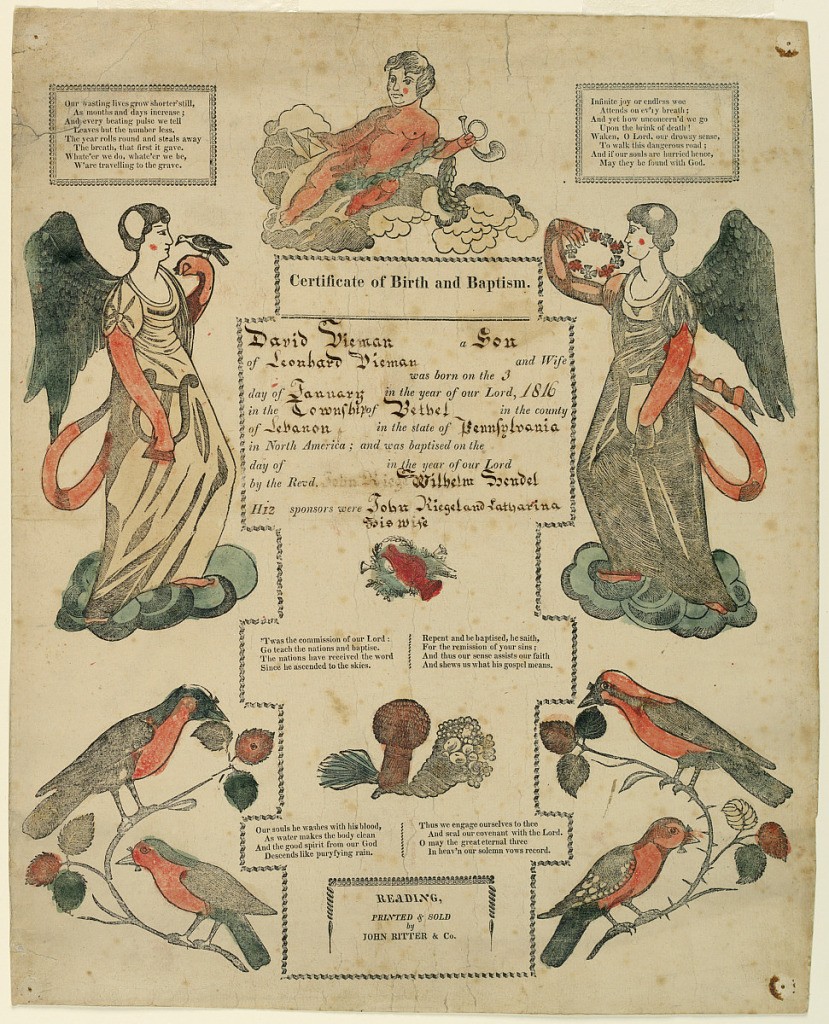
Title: Taufschein [Birth Certificate]
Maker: David Vieman, American, b. 1816
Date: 1816
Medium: Pen and black and brown ink, brush and watercolor over letterpress on white wove paper
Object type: Fraktur
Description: Letterpress-printed form in English with text entered in with ink.  Above, putti on a cloud holding a laurel wreath and an envelope; at left and right, standing angels.  Below them, birds on branches with a cornucopia and central section of text and verses enclosed in a ruled border.  At top left and write, additional verses.